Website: macys
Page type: customer-info-address
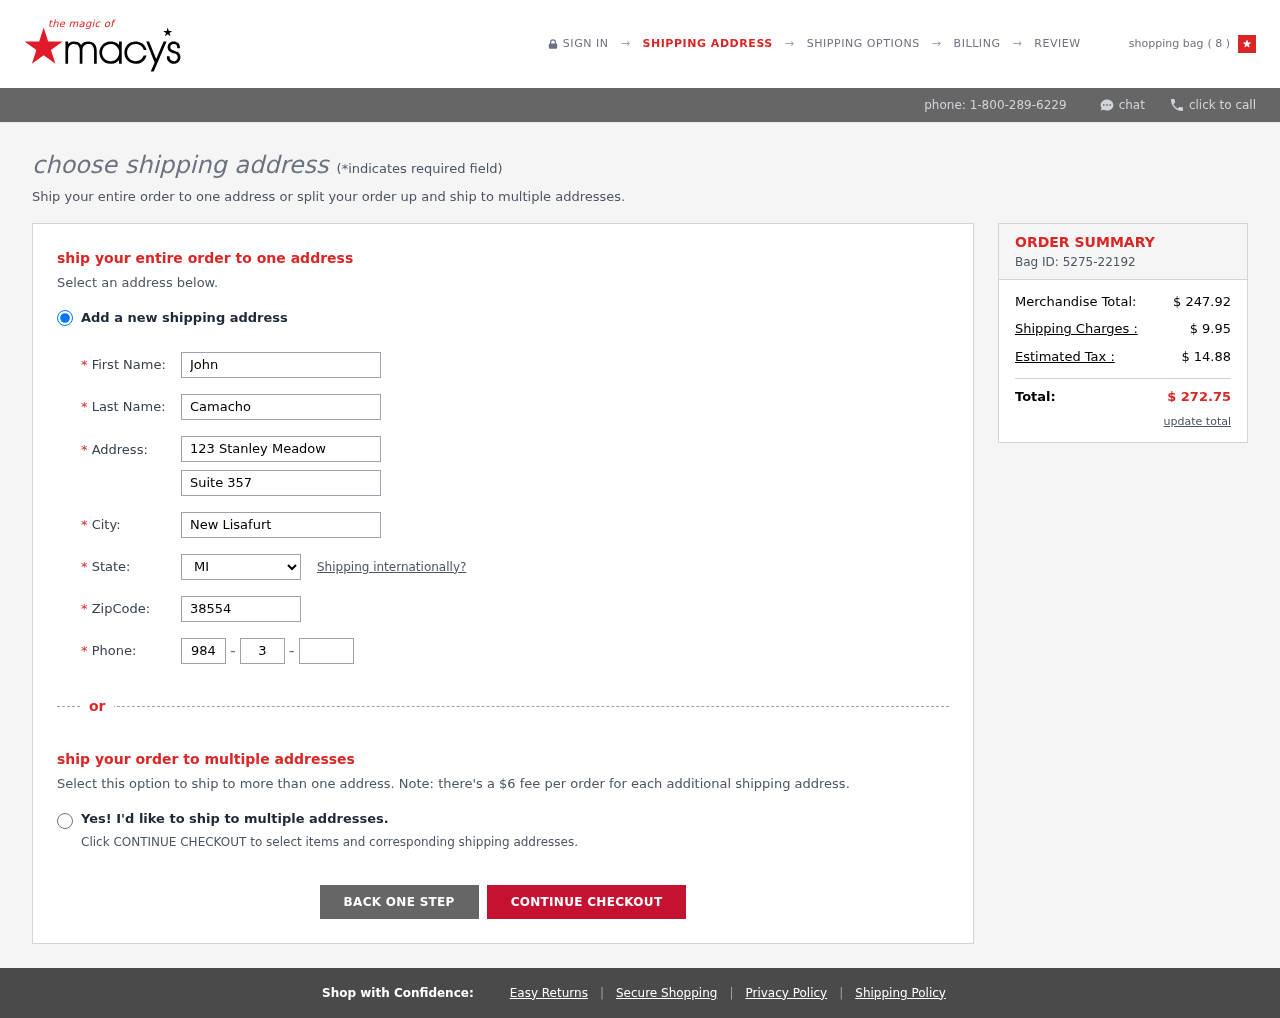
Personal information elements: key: PII_CITY
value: New Lisafurt
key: PII_FIRSTNAME
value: John
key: PII_LASTNAME
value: Camacho
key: PII_PHONE_AREA
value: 984
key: PII_PHONE_PREFIX
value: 376
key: PII_PHONE_SUFFIX
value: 4803
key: PII_POSTCODE
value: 38554
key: PII_STATE_ABBR
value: MI
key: PII_STREET
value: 123 Stanley Meadow
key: PII_STREET2
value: Suite 357
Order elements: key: ORDER_NUM_ITEMS
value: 8
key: ORDER_ID
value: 5275-22192
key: ORDER_SUBTOTAL
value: $ 247.92
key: ORDER_SHIPPING_COST
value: $ 9.95
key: ORDER_TAX
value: $ 14.88
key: ORDER_TOTAL
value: $ 272.75